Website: macys
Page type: billing-address
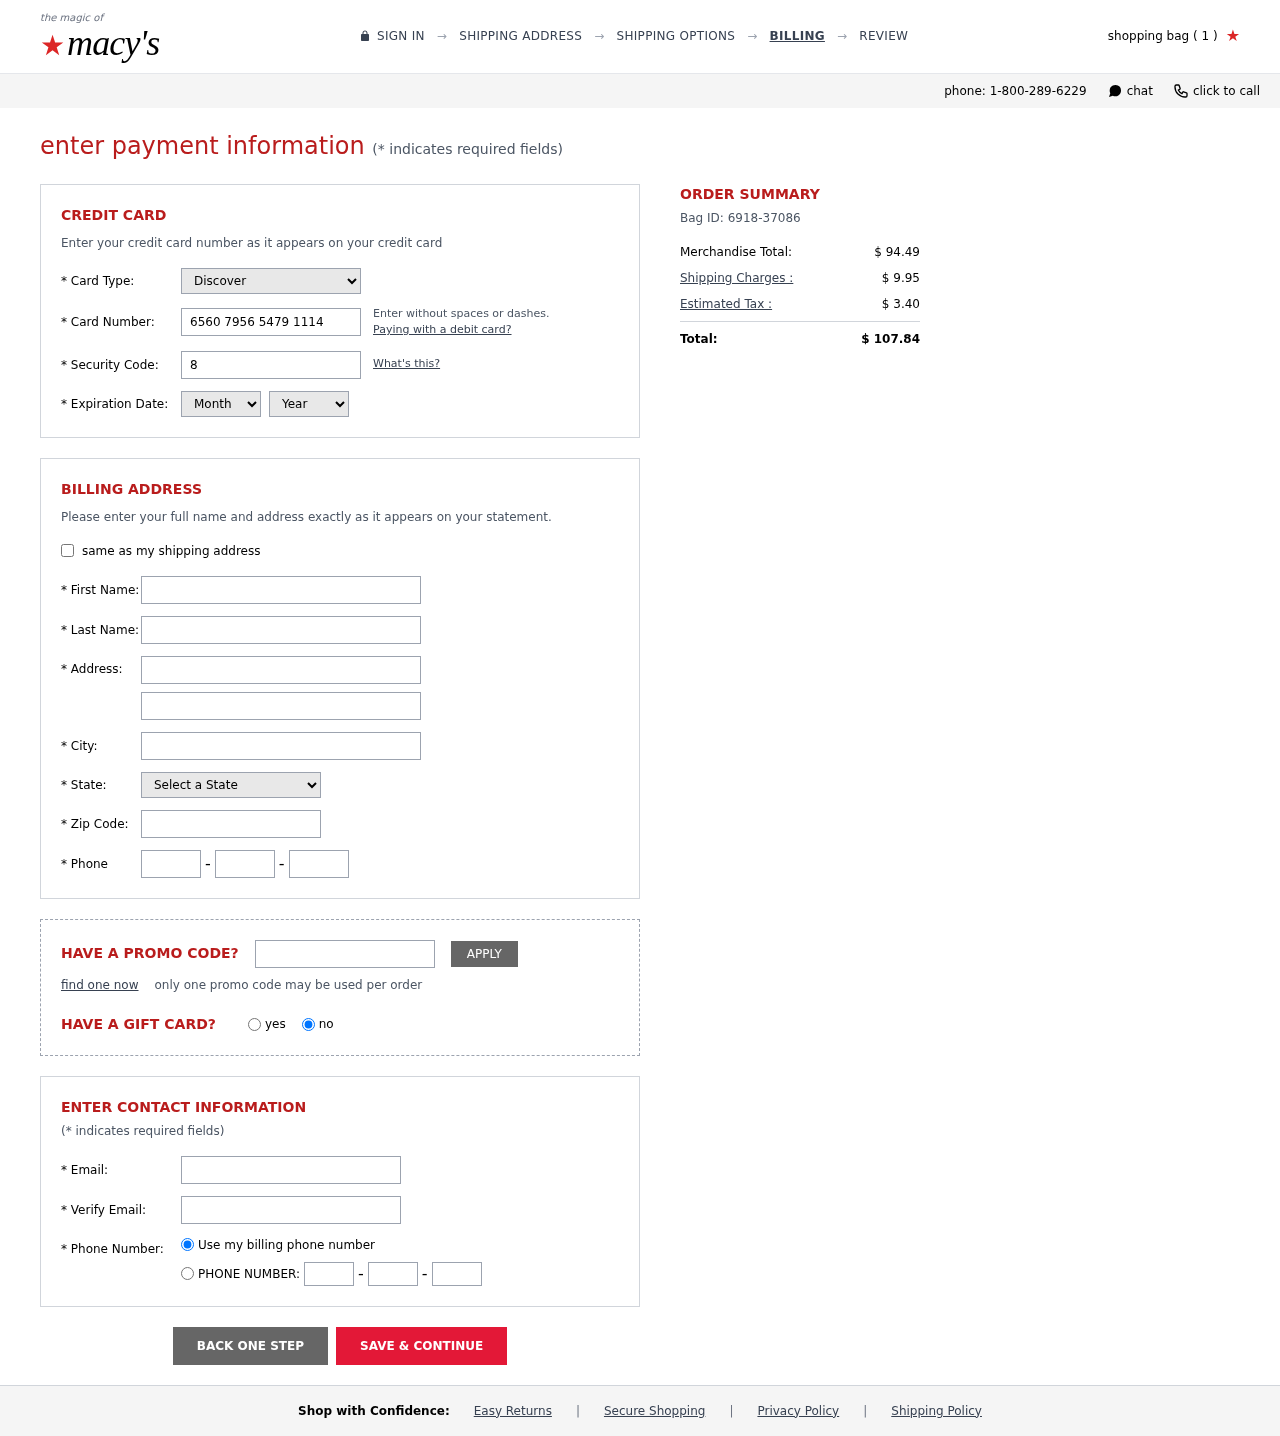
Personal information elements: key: PII_CARD_CVV
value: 879
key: PII_CARD_EXPIRY_MONTH
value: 10
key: PII_CARD_EXPIRY_YEAR
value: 30
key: PII_CARD_NUMBER
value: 6560 7956 5479 1114
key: PII_CARD_TYPE
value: Discover
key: PII_CITY
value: Ramosmouth
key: PII_EMAIL
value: bpugh@gmail.com
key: PII_FIRSTNAME
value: Benjamin
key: PII_LASTNAME
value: Pugh
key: PII_PHONE_AREA
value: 964
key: PII_PHONE_PREFIX
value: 415
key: PII_PHONE_SUFFIX
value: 8132
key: PII_POSTCODE
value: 23148
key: PII_STATE_ABBR
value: PR
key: PII_STREET
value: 7274 Clarke Stream Apt. 059
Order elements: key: ORDER_NUM_ITEMS
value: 1
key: ORDER_ID
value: Bag ID: 6918-37086
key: ORDER_SUBTOTAL
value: $ 94.49
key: ORDER_SHIPPING_COST
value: $ 9.95
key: ORDER_TAX
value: $ 3.40
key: ORDER_TOTAL
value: $ 107.84